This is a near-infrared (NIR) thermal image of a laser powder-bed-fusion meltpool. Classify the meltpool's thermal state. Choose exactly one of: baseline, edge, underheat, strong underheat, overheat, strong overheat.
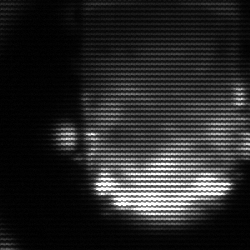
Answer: baseline